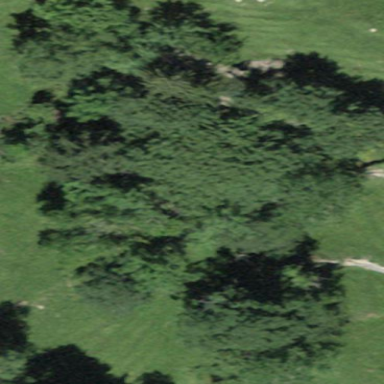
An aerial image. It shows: Beautiful woodland area.